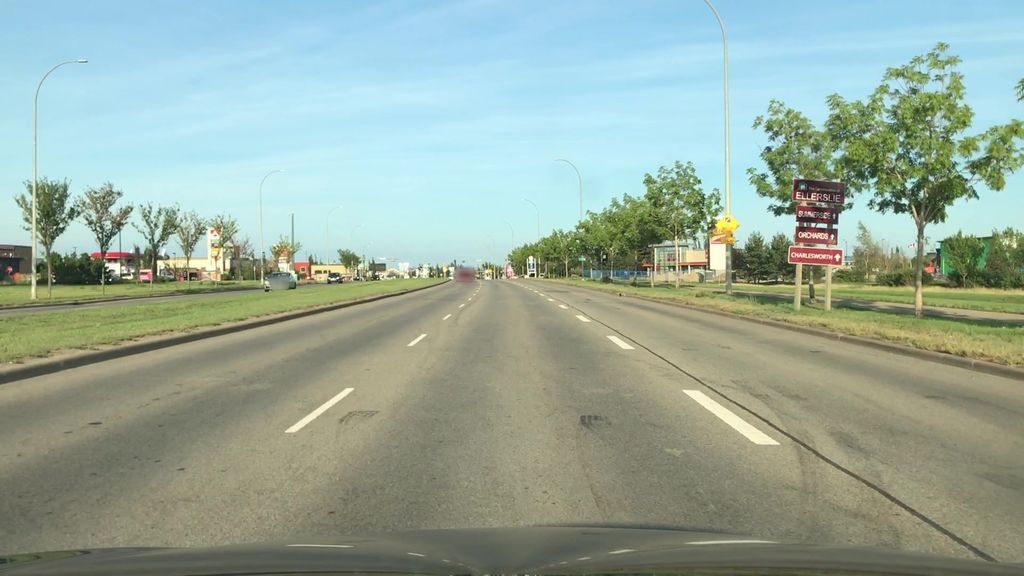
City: edmonton